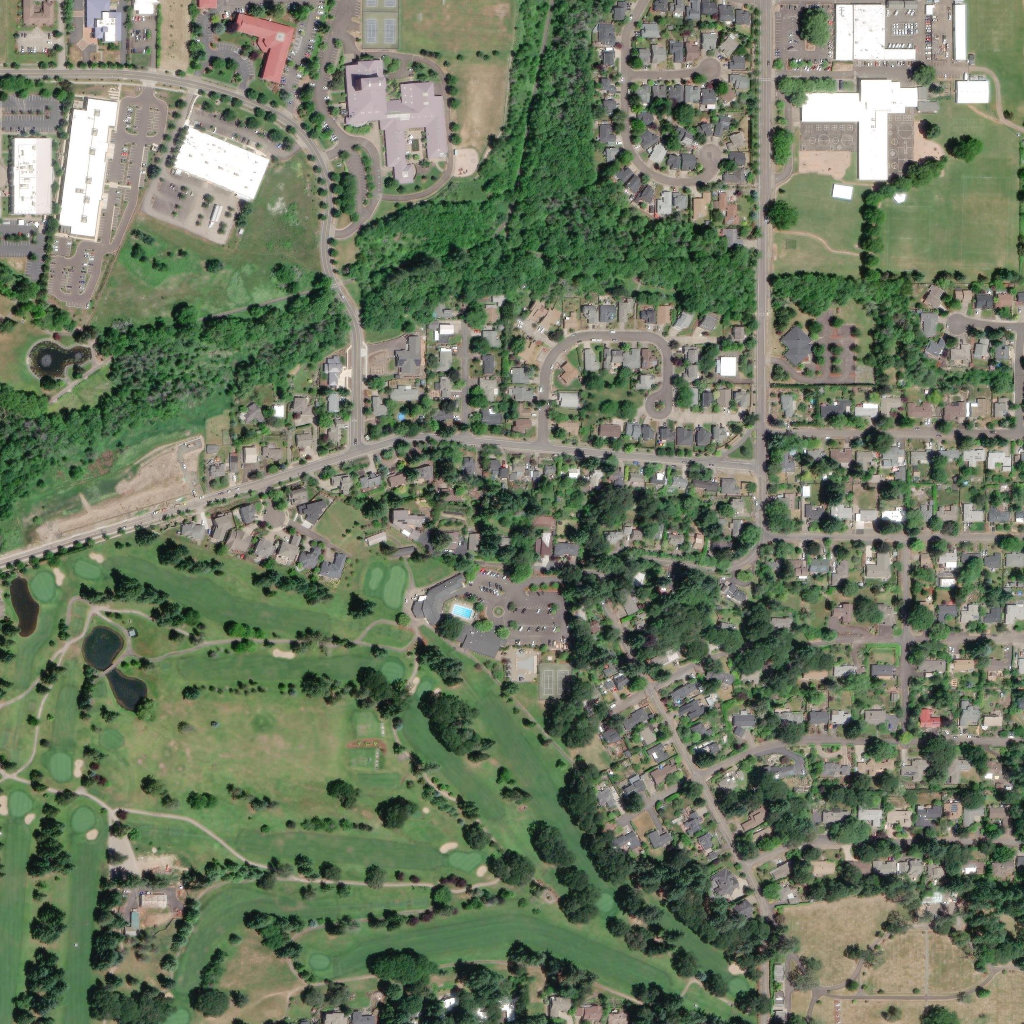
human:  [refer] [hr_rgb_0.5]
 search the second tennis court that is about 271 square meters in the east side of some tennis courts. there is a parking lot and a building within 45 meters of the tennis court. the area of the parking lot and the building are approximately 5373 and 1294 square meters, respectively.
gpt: <box>[[53, 65, 54, 67, 0]]</box>